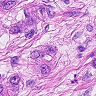
Metastatic tissue present: yes